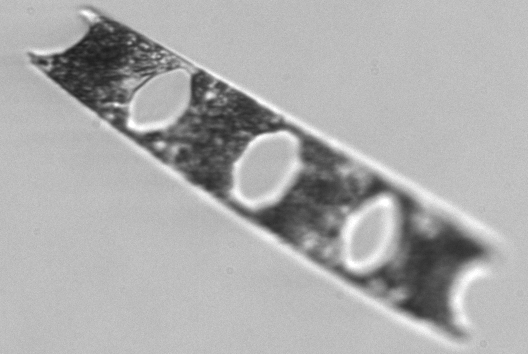
Label: Hemiaulus_membranaceus